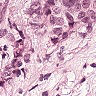
Metastatic tissue present: yes